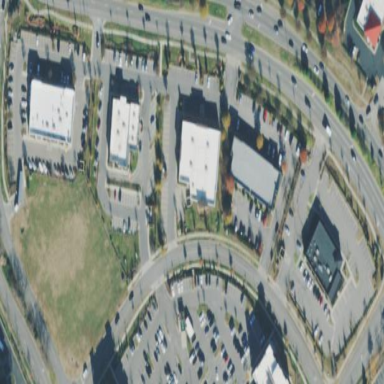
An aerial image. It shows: Retail area.